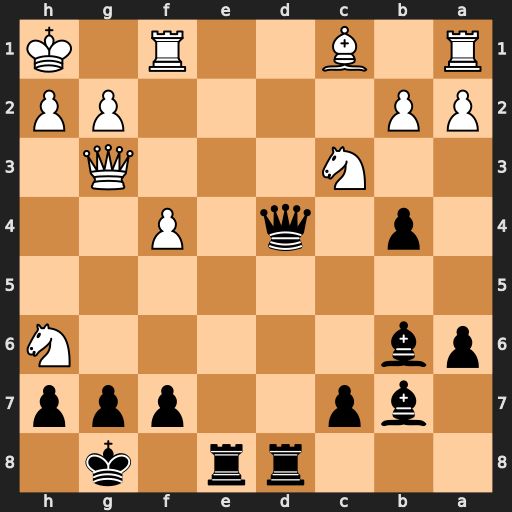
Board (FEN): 3rr1k1/1bp2ppp/pb5N/8/1p1q1P2/2N3Q1/PP4PP/R1B2R1K
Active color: b
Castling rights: -
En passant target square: -
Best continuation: Kf8 Nf5 Qf6